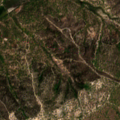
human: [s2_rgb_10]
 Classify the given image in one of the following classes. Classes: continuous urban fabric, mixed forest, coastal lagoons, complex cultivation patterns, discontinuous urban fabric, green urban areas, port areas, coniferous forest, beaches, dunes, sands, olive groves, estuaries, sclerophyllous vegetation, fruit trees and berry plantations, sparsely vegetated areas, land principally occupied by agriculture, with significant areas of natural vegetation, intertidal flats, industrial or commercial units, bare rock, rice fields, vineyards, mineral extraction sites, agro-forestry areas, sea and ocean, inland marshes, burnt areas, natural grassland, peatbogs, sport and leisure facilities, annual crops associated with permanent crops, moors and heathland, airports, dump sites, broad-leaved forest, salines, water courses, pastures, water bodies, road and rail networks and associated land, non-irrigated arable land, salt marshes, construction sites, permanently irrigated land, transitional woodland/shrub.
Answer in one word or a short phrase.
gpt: permanently irrigated land, broad-leaved forest